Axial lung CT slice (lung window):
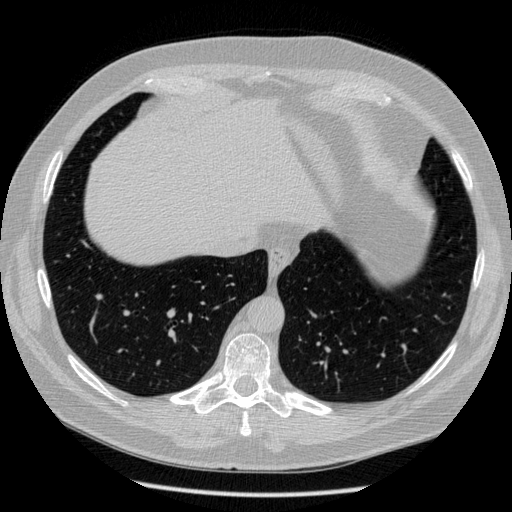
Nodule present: no